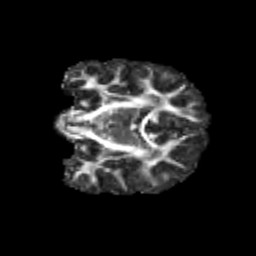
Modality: FA
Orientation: coronal
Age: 10
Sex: male
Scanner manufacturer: siemens
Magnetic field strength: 3 T
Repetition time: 3.8 s
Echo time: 0.07 s